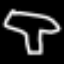
Label: mushroom